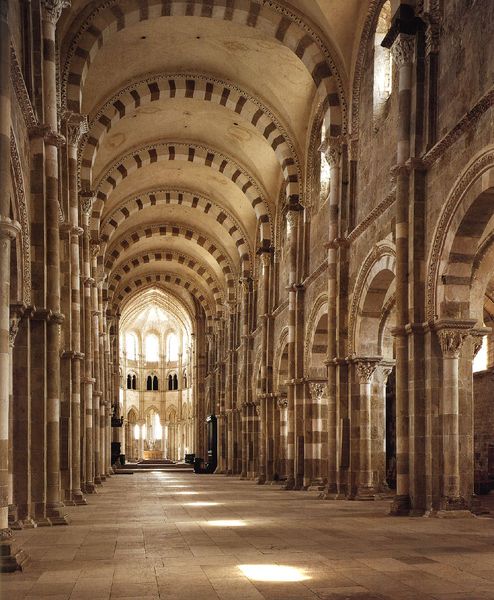
Titel: Ehemalige Abteikirche Sainte-Madeleine in Vézelay
Standort: Vézelay (EU - F - Burgund)
Schlagwörter: ocker, licht, pfeiler, säulen, blick, rot, beige, architektur, steine, kirche, schiff, rundbogen, arch, arches, architecture, church, column, columns, hall, red, religious, steps, white, window, empty, gold, interior, old, windows, pattern, brown, floor, foto, bögen, arkaden, langhaus, kapitell, kirchenschiff, sandstein, stone, apsis, romanik, building, chor, sun, spain, light, photo, osten, marble, sunlight, italy, archway, vierung, cathedral, bricks, buildings, elevation, italian, place, choir, long, stripes, simple, christian, altar, row, open, bow, hallway, photograph, chapel, tiles, middle age, catholic, capital, indoor, inside, architectural, pillars, rows, ribs, corridor, wien, granite, location, strips, sripes, coridor, alternating colors, high windows, round ceiling